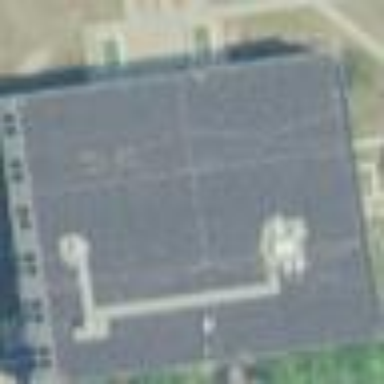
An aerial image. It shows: University building.